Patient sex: F
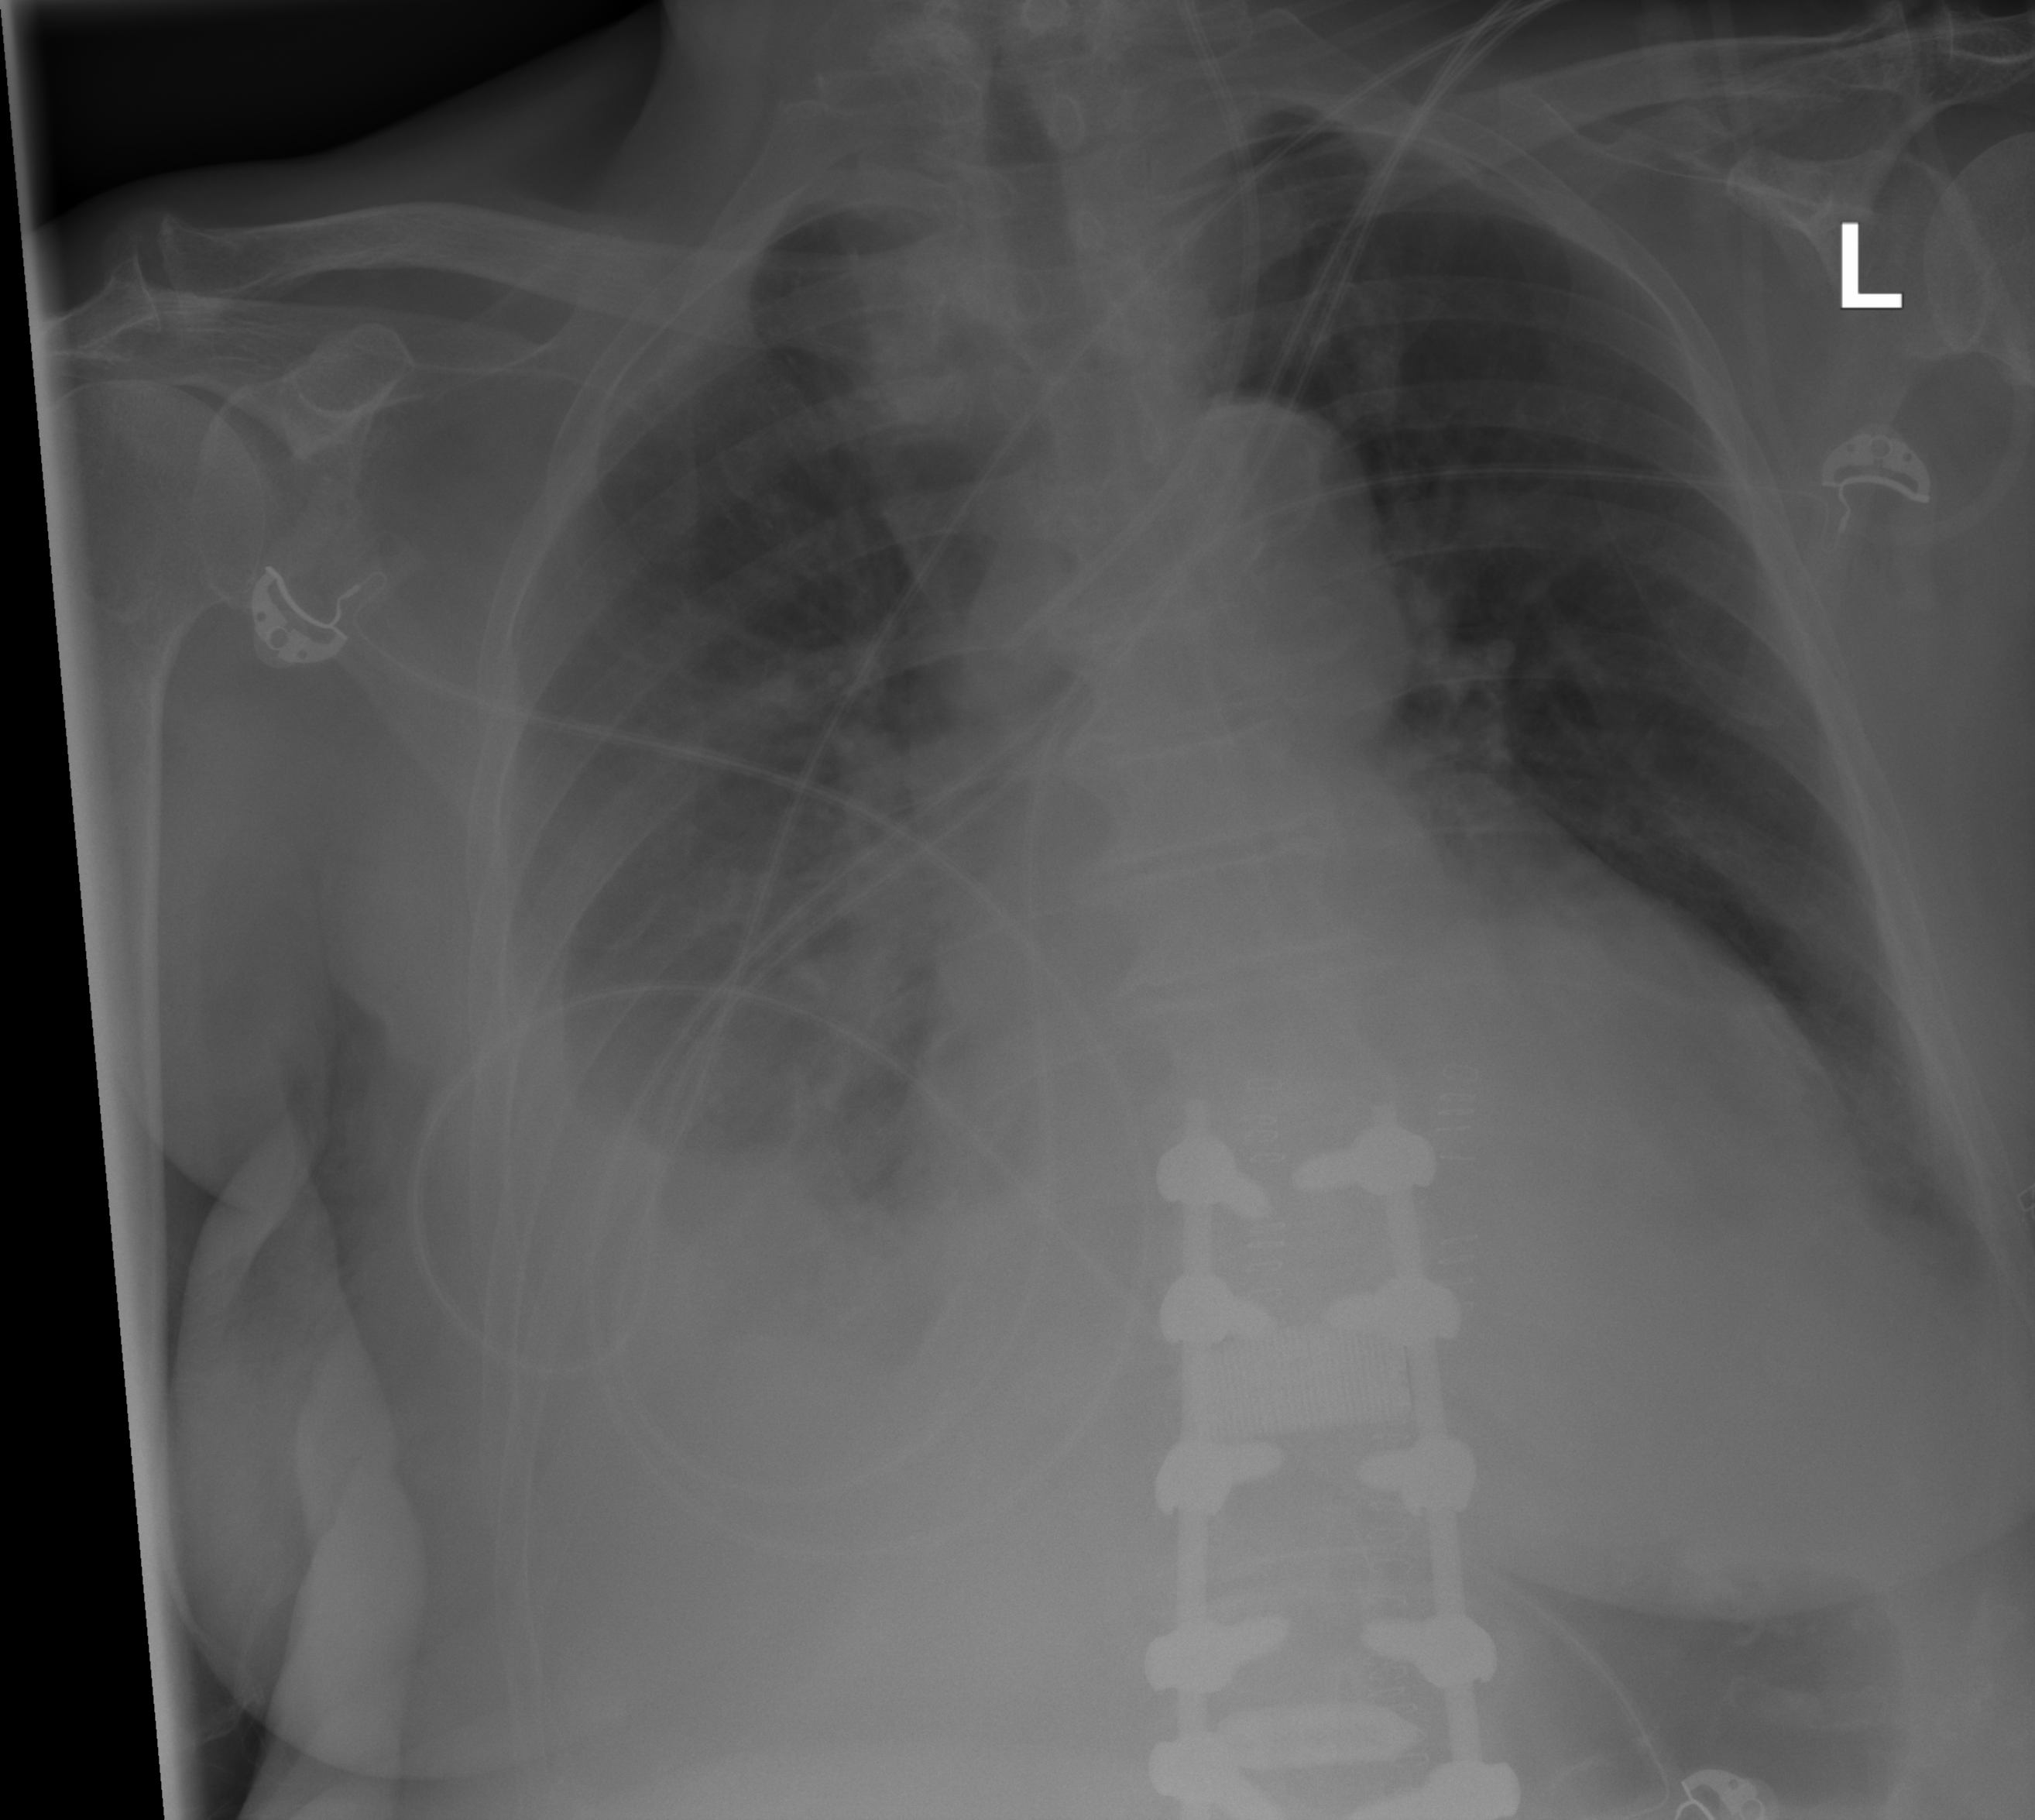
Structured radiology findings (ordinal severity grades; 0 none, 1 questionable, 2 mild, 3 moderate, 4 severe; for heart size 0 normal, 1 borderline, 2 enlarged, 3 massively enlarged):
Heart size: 2
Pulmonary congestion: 0
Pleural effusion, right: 3
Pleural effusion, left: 2
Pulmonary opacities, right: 0
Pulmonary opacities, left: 0
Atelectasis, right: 2
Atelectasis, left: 2